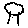
Label: tree